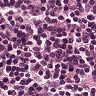
Metastatic tissue present: no